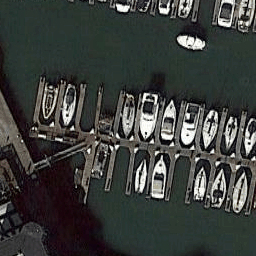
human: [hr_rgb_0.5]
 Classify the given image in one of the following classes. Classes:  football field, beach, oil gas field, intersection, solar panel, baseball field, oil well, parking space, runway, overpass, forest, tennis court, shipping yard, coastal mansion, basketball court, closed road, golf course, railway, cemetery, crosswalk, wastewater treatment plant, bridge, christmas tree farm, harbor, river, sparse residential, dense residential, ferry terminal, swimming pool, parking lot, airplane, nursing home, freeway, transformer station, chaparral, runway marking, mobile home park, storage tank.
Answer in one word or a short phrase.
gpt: harbor